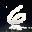
Label: 6